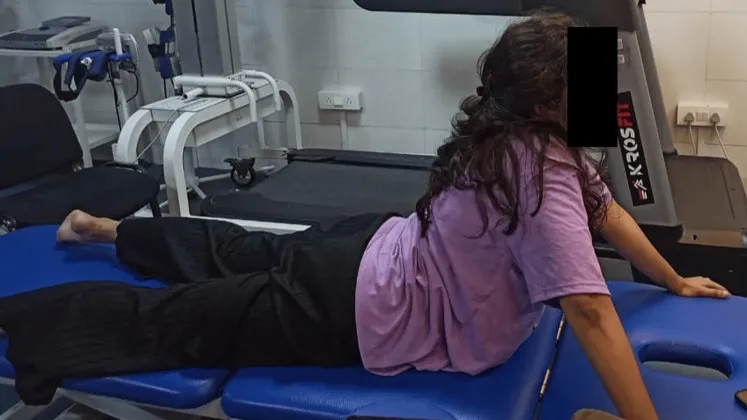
Trunk extension exercises.
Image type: medical_photograph (other_medical_photograph)